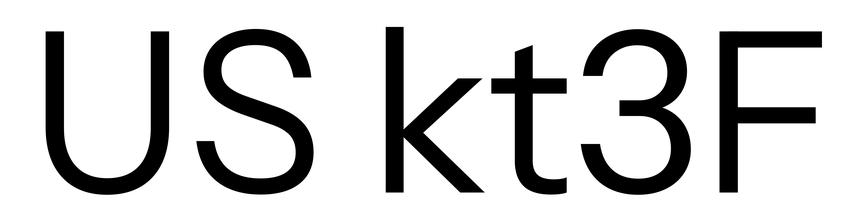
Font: InstrumentSans_Regular